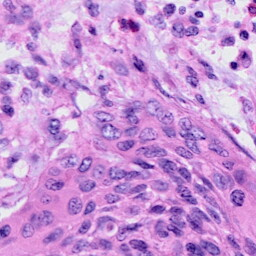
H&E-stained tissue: Cervix